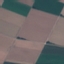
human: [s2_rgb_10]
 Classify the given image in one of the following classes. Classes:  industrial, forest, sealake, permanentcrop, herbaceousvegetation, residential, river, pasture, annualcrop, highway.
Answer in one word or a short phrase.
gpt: AnnualCrop